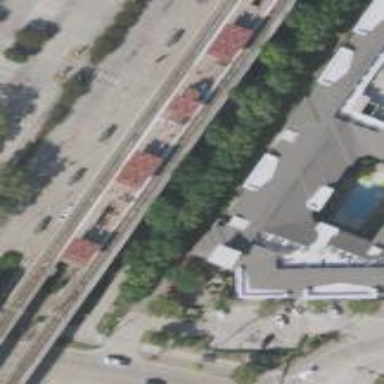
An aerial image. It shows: Bridge with light rail platform. The platform has shelter and serves as public transport stop.